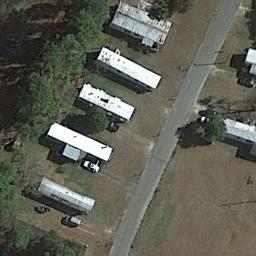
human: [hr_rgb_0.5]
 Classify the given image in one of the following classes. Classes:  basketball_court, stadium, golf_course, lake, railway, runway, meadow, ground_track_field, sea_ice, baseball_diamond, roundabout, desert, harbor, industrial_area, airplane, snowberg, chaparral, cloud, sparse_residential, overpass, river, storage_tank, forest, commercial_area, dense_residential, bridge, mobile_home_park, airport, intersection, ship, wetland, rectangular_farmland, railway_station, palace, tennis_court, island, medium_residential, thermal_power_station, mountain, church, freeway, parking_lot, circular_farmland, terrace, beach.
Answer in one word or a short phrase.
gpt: mobile_home_park